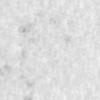
Label: no_change